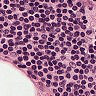
Metastatic tissue present: no